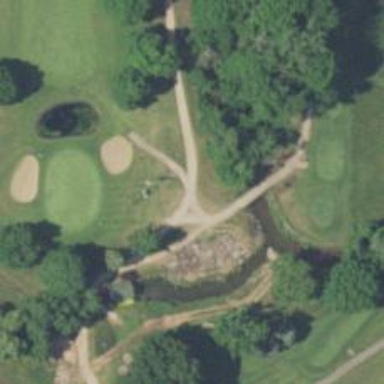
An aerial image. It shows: Path designated for golf carts.